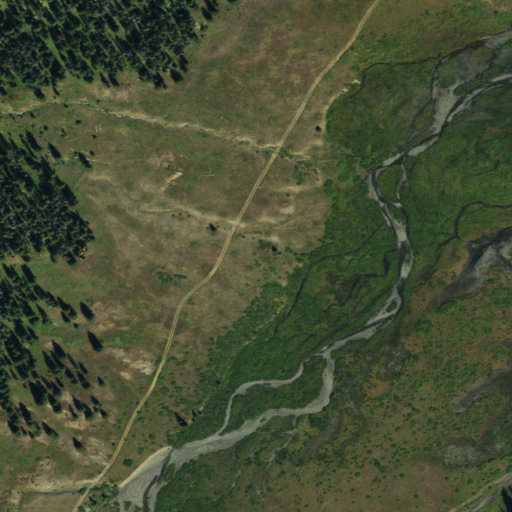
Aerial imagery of plain(s) in Colorado named Elko Park containing herbaceous wetlands, woody wetlands, shrub, evergreen forest, grassland, deciduous forest, mixed forest, open development, low intensity development, and high intensity development